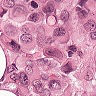
Metastatic tissue present: yes